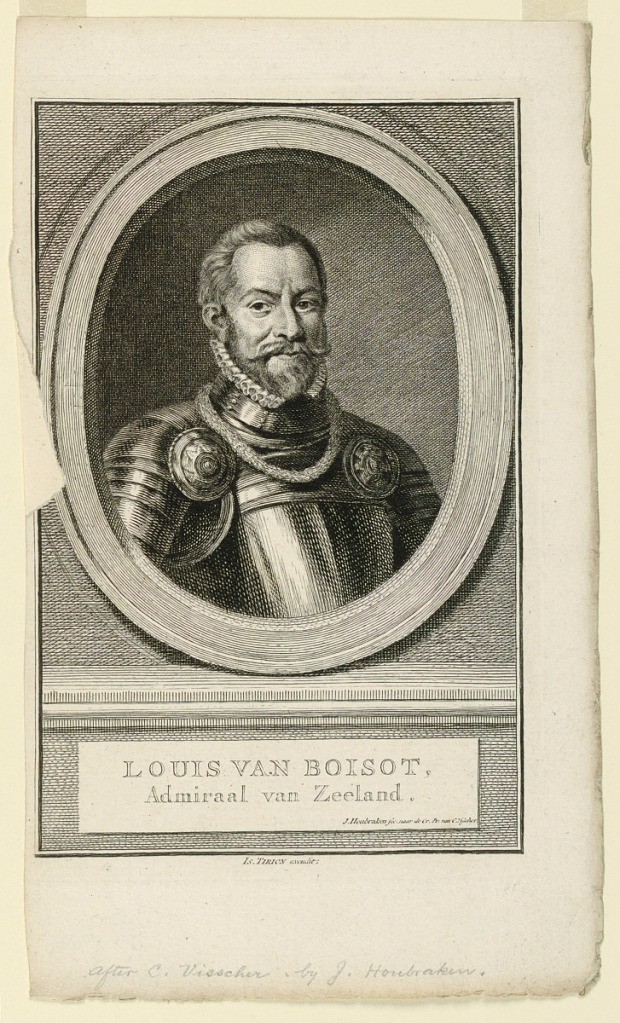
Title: Portrait of Louis van Boisot
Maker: Jacobus Houbraken, Dutch, 1698 - 1780
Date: ca. 1760
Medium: Engraving on paper
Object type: Print
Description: Half-length portrait in frontal view. Body slightly turned to right. The sitter in his armor. Engraving is after work by Cornelis Visscher, whose work is after Pieter Soutmann.